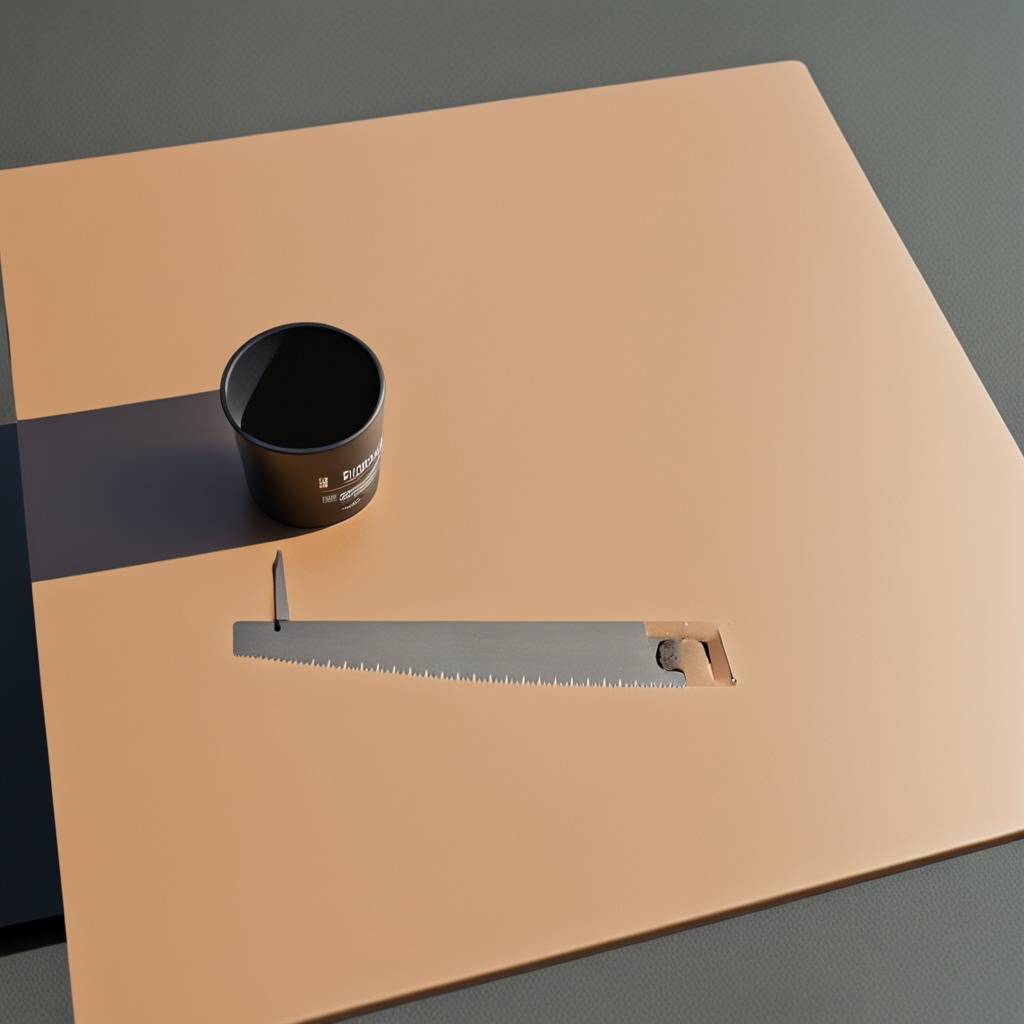
A metal saw is lying on the textured surface of a utility table.